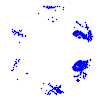
Particle: pion